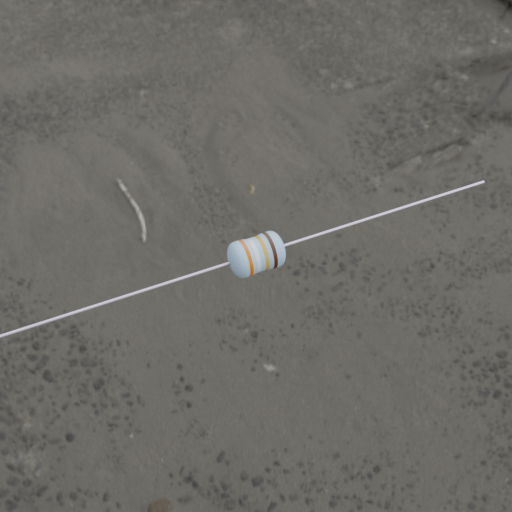
Resistor colour bands (in order): orange, white, gold, brown